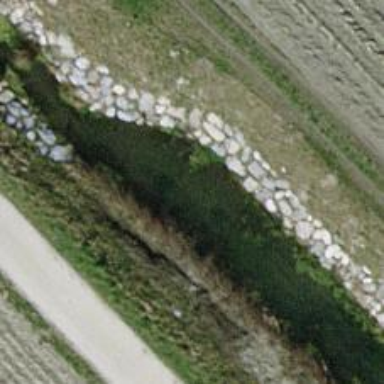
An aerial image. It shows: Ditch in the surroundings.